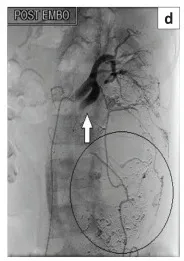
(d) Post-embolisation catheter angiogram from the main renal artery demonstrated the de-vascularised arterial stump (white arrow). Embolised tumoural vessels with glue cast and alcohol (encircled). The upper pole of the kidney is spared and shows normal enhancement.
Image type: radiology (x_ray)